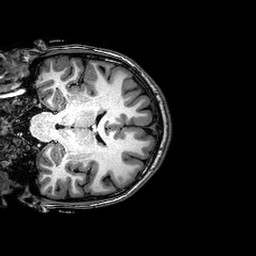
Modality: T1w
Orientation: coronal
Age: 23
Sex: female